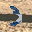
Label: 3